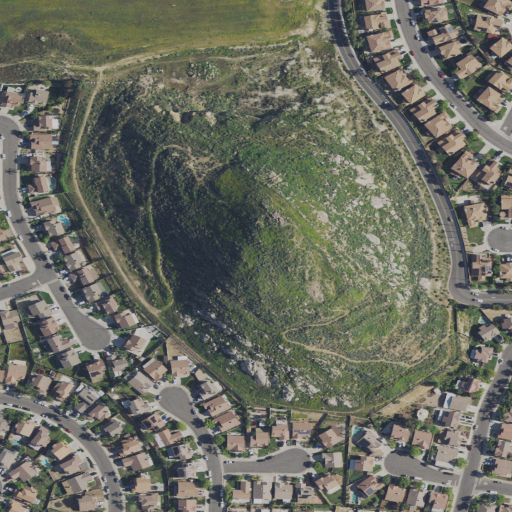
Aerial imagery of mountain in California named Coney Hill containing medium intensity development, grassland, shrub, open development, low intensity development, and cultivated crops